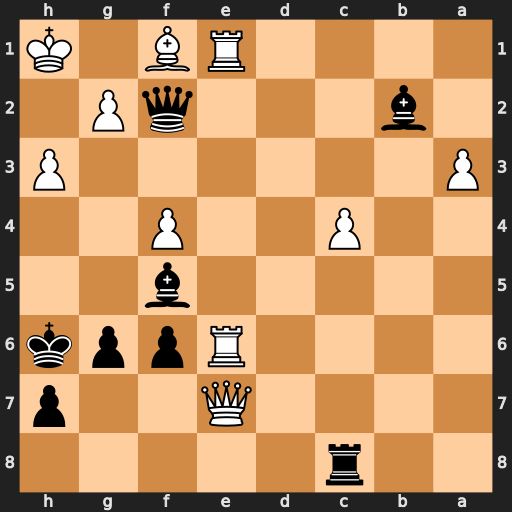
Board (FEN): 2r5/4Q2p/4Rppk/5b2/2P2P2/P6P/1b3qP1/4RB1K
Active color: b
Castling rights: -
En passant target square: -
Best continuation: Bd4 R6e3 Bc5 Qxf6 Re8 Qg5+ Kg7 Re7+ Rxe7 Rxe7+ Kg8